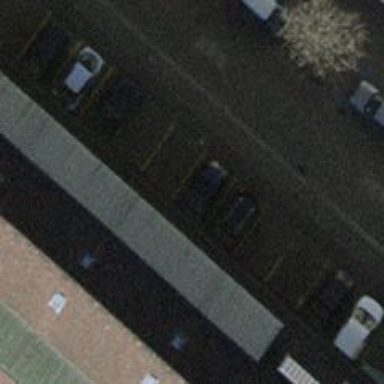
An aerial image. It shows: Parking area is available.